Field crop: maize
Growth stage: 2
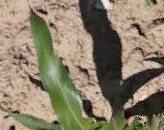
Species: maize